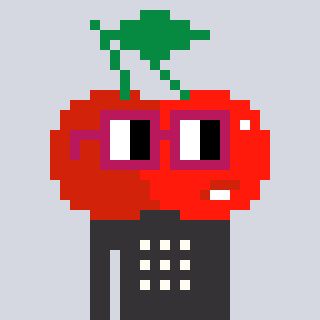
a pixel art character with square dark red glasses, a cherry-shaped head and a grayscale-colored body on a cool background